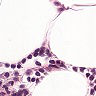
Metastatic tissue present: no